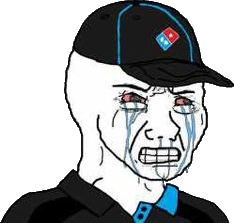
Label: 5_Crying_Wojak